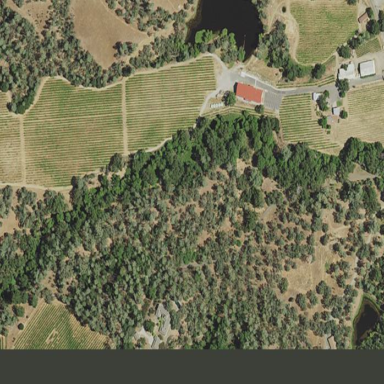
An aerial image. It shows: Vineyard with wine grapes as the crop.